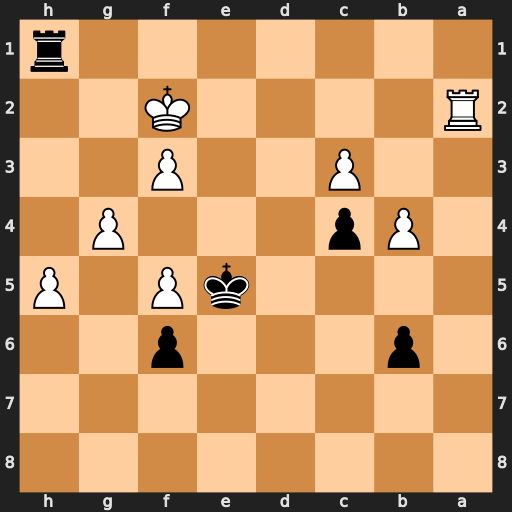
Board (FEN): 8/8/1p3p2/4kP1P/1Pp3P1/2P2P2/R4K2/7r
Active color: b
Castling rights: -
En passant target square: -
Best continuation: Rh2+ Ke3 Rxa2